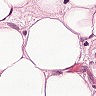
Metastatic tissue present: yes